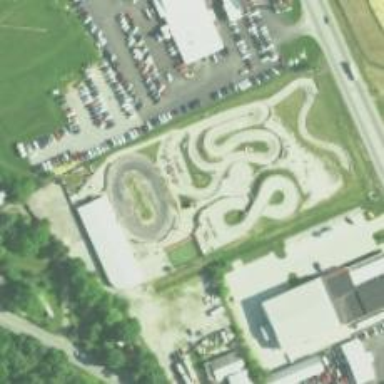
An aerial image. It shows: Karting raceway for sports enthusiasts.